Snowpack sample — Buffalo Mountain, Silverthorne, Colorado, USA (1/25/25, 10:11 AM MST)
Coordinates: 39.6222, -106.1139
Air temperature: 22 °F
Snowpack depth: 110 cm
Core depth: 30 cm
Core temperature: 42.8 °F
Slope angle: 12°, slope face: 102°
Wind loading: high
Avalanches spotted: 0
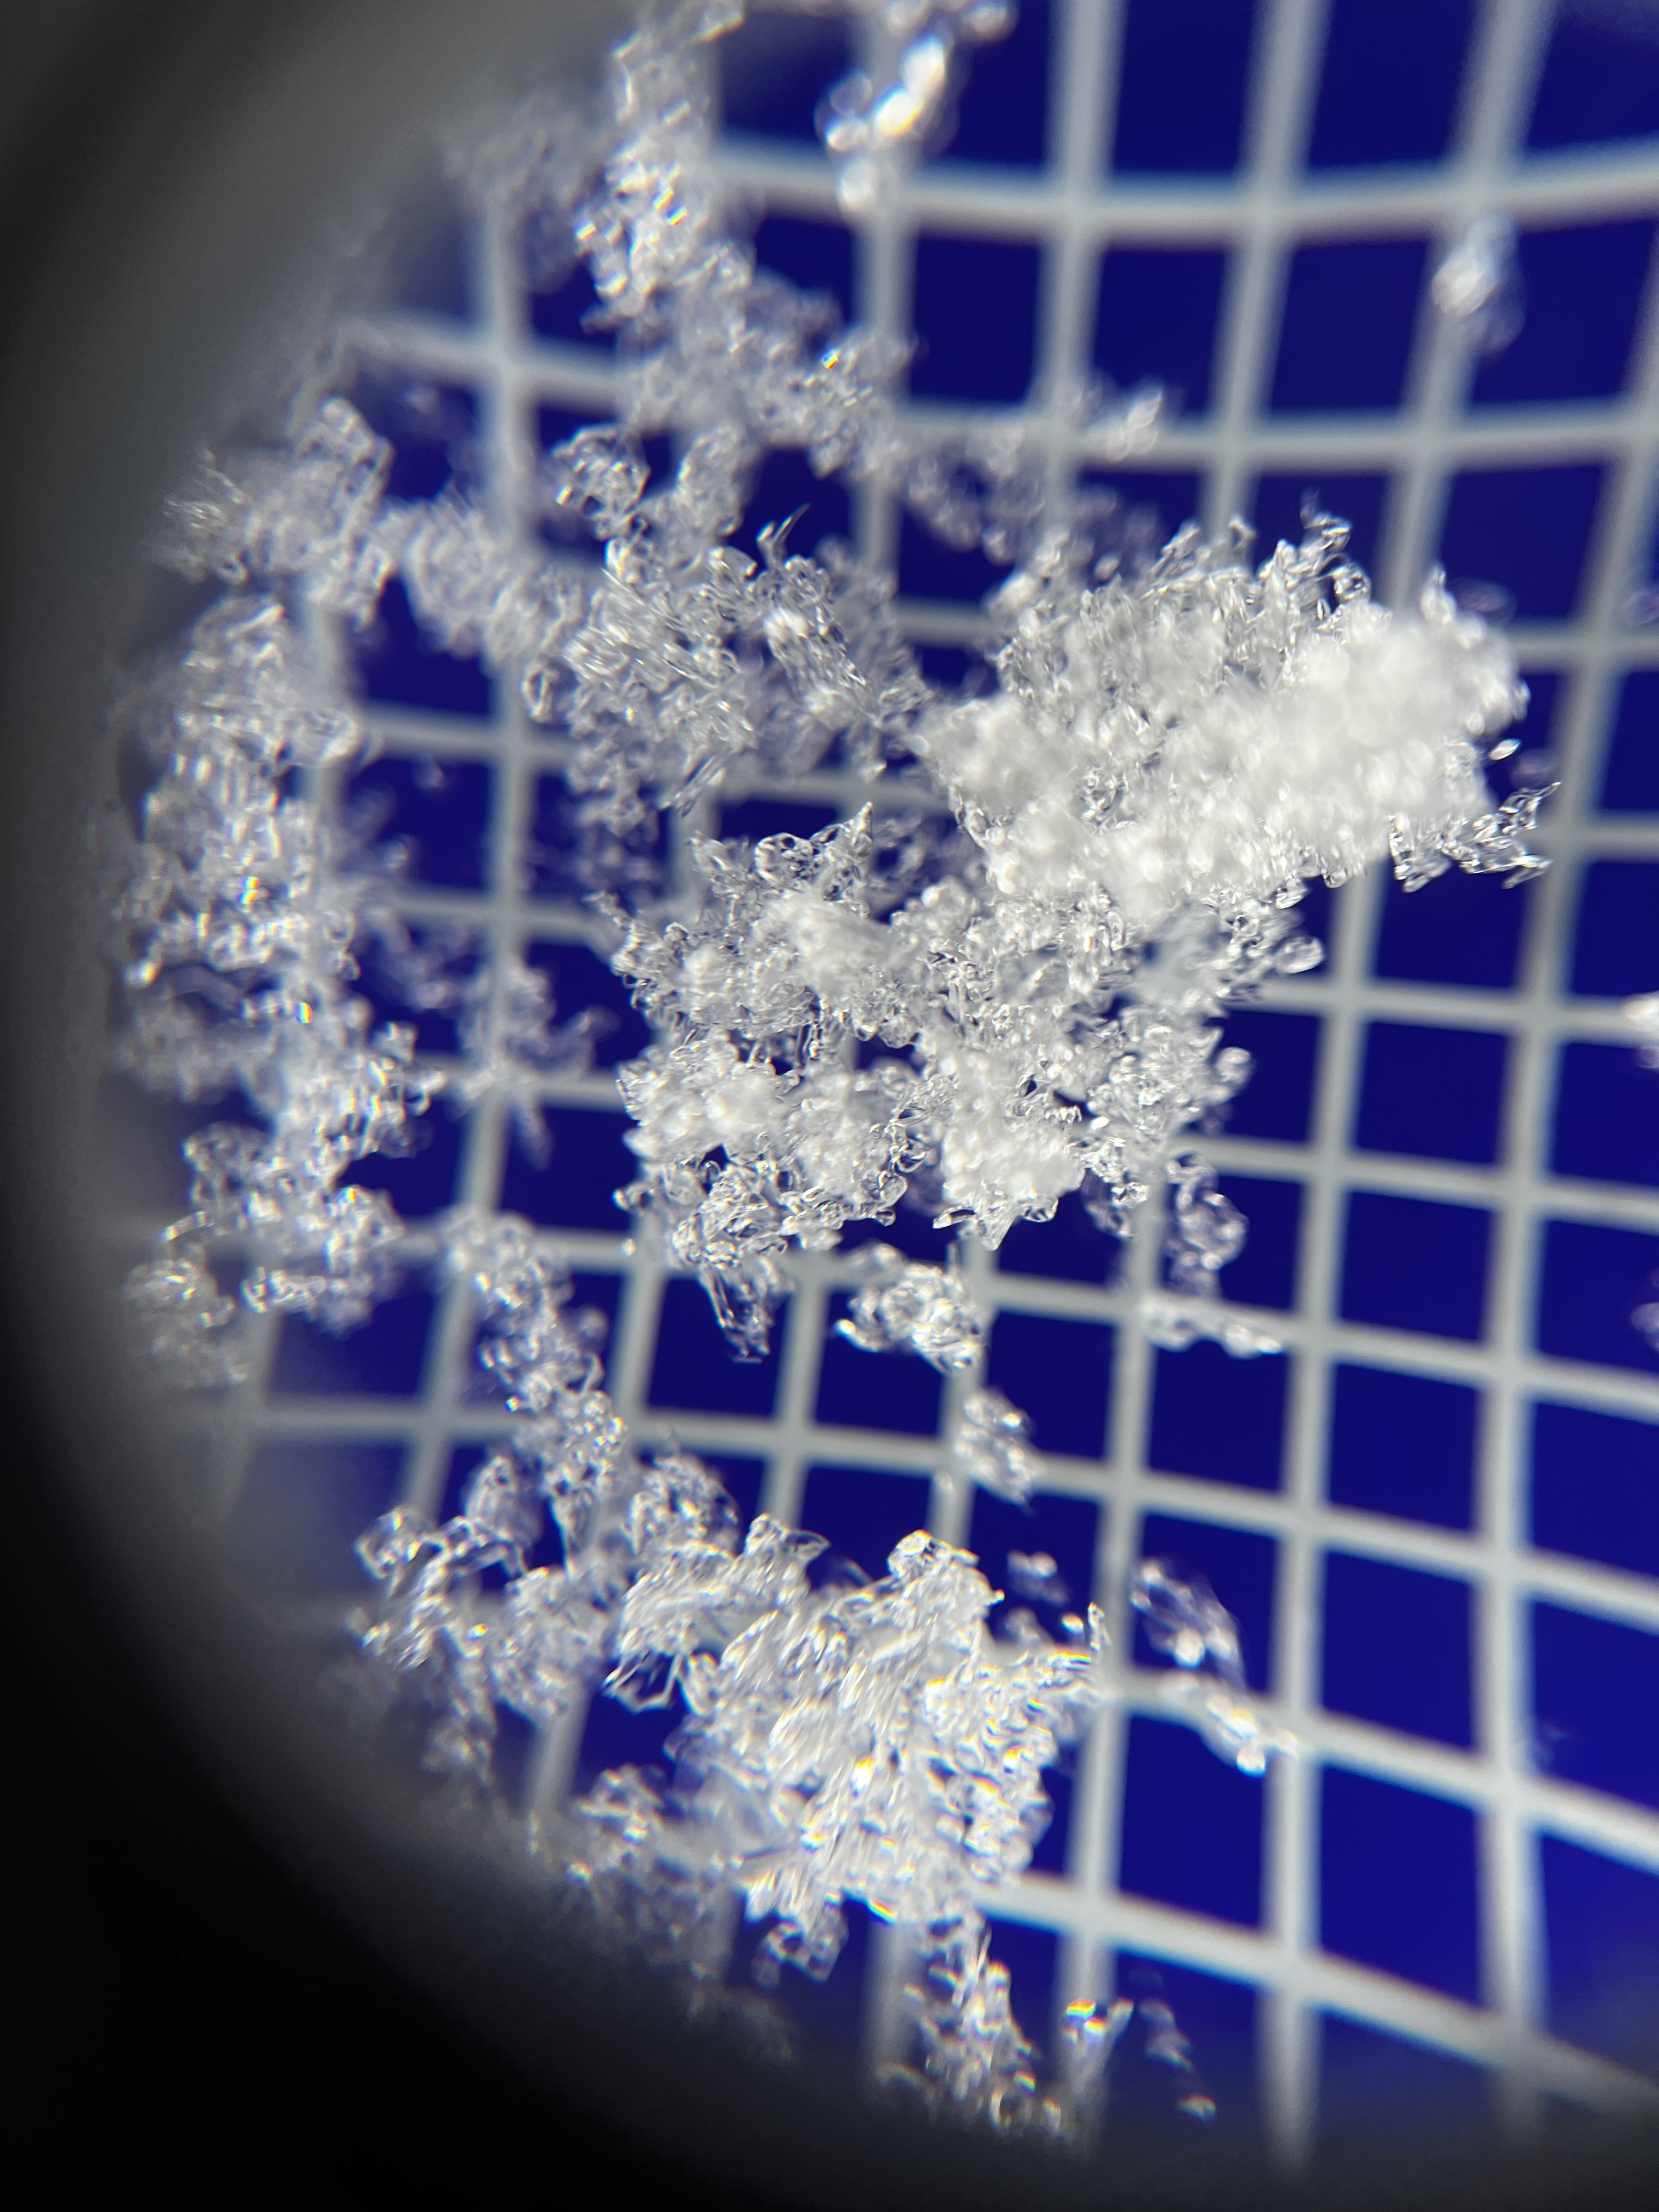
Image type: magnified_profile
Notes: No avalanches nearby, collected on the outskirts of a fire break 15 meters from the treeline, on way to Buffalo and Red Mountain